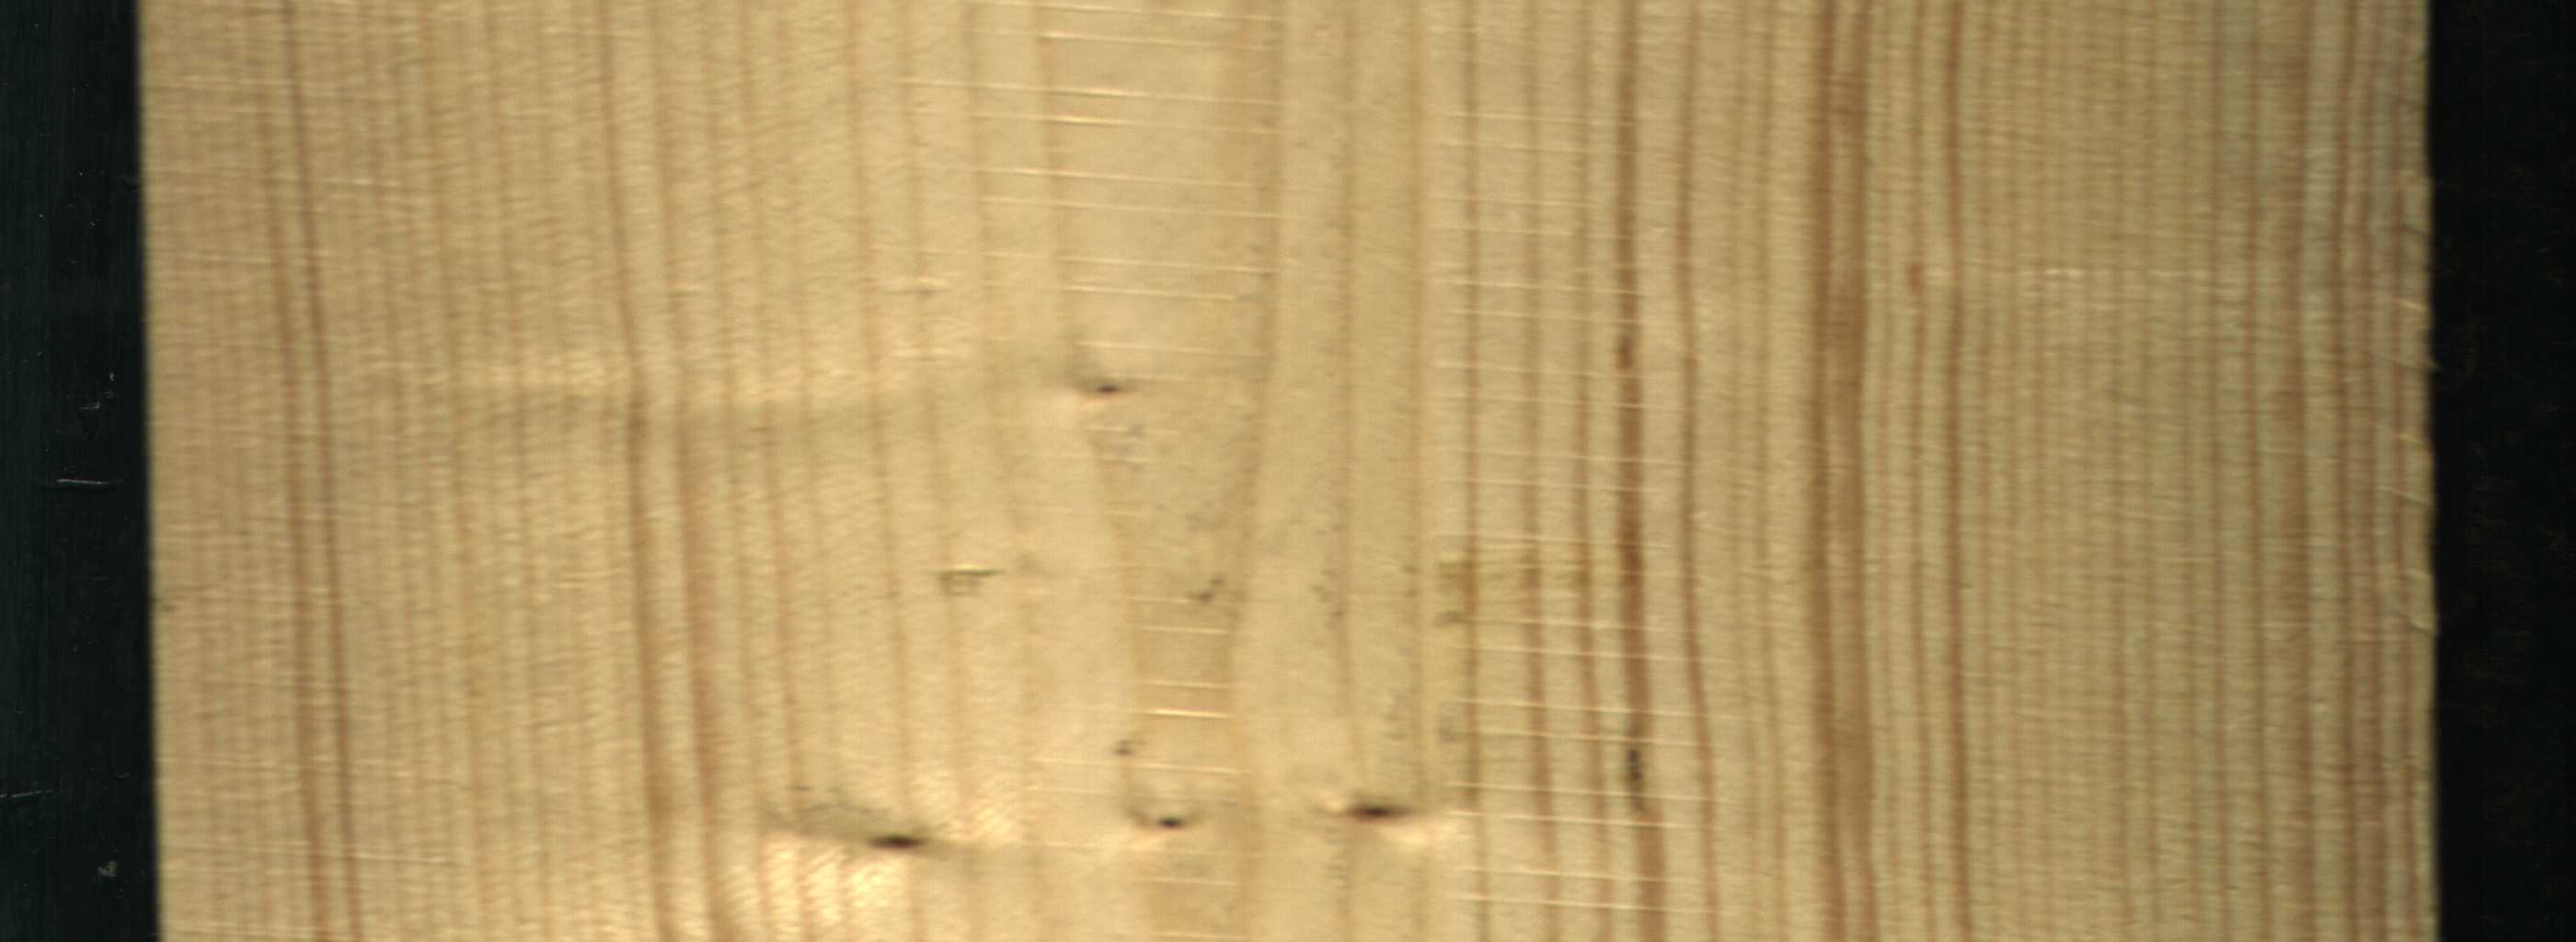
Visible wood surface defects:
Live_Knot
Live_Knot